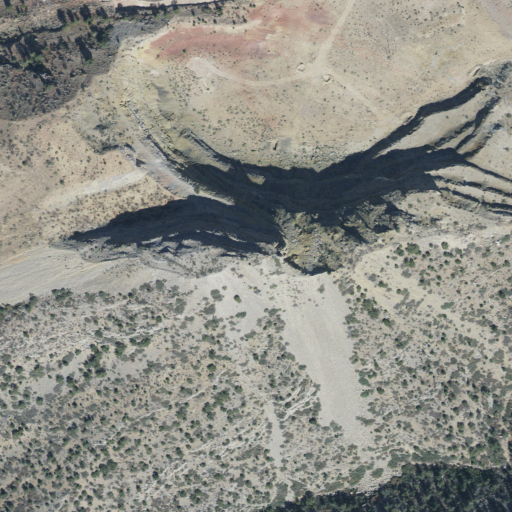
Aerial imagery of mountain in Utah named Hamburg Peak containing shrub and evergreen forest